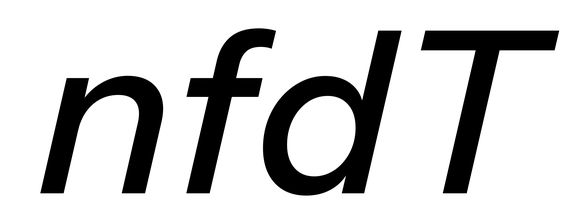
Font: InstrumentSans-Italic_Medium_Italic